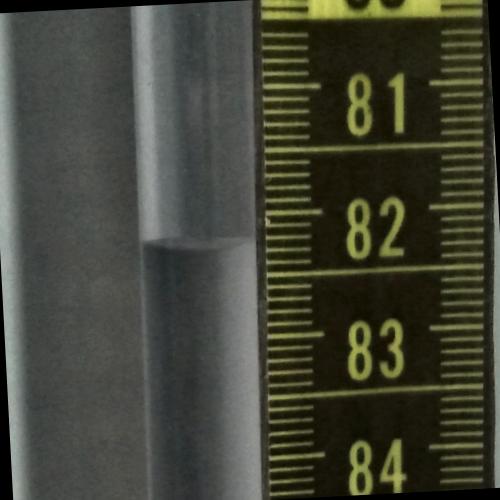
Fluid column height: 82.2 cm